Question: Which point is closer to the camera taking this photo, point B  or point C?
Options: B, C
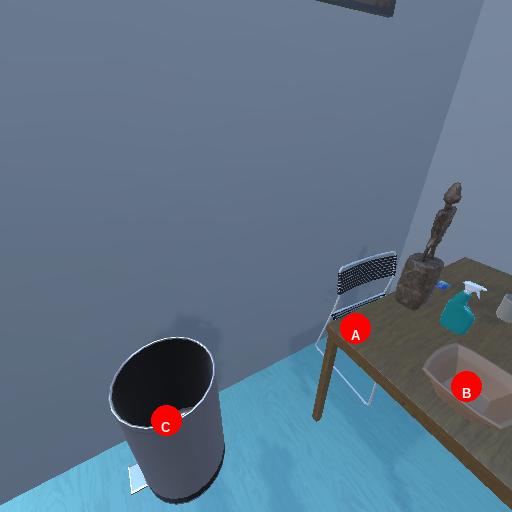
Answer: B